Interaction volume radius: 5 \u00c5
Interaction volume height: 30 \u00c5
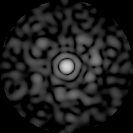
Disorder parameter: 0.8112